Question: I am trying to set git template path as :
'''
- git config --global commit.template <path to template>
'''
For the very first attempt i enter wrong path and cannot reset the path again i am getting below error :
'''
warning: commit.template has multiple values
error: cannot overwrite multiple values with a single value
Use a regexp, --add or --replace-all to change commit.template.
'''
Hence I am not able to do 'git commit'.
Initally i executed :
'''
- git config --global commit.template E:/mygit
'''
where my git is just folder and i forgot to mention file name
Next time i executed :

Any pointer to my query would be appreciated.
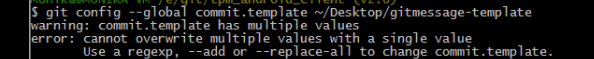
Answer: You can remove it using the following:
'''
git config --global --unset-all commit.template
'''
I'm not sure how you ended up with multiple values in there. When I call 'git config commit.template foo.txt', it overwrites the previous value.
The only way I could reproduce your issue was by using 'git config --add commit.template foo.txt', which seems to add a second value.
If you don't want to use command line, you can also edit your global git configuration file with a text editor. It probably includes a section like the following:
'''
[commit]
template = template2.txt
template = template.txt
'''